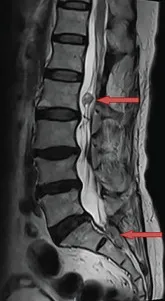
Anlotinib resulted in tumor regression of multiple recurrent lumbar and sacral cord hemangioblastoma. This is a sagittal magnetic resonance imaging (MRI) view of lumbar and sacral spine;. The two lesions at L2, and ,S1-S2 were observed to have increased in size (red arrow) in June 2021.
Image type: radiology (mri)